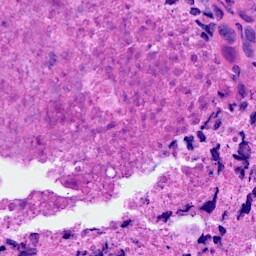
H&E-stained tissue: Breast